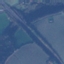
Land use / land cover: Highway